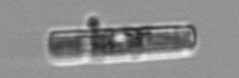
Label: Guinardia_delicatula